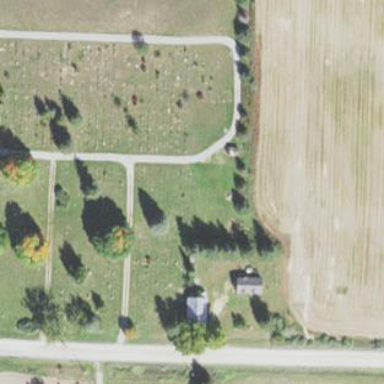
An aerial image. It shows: Cemetery.